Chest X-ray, AP view. Patient: 30 years old, sex F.
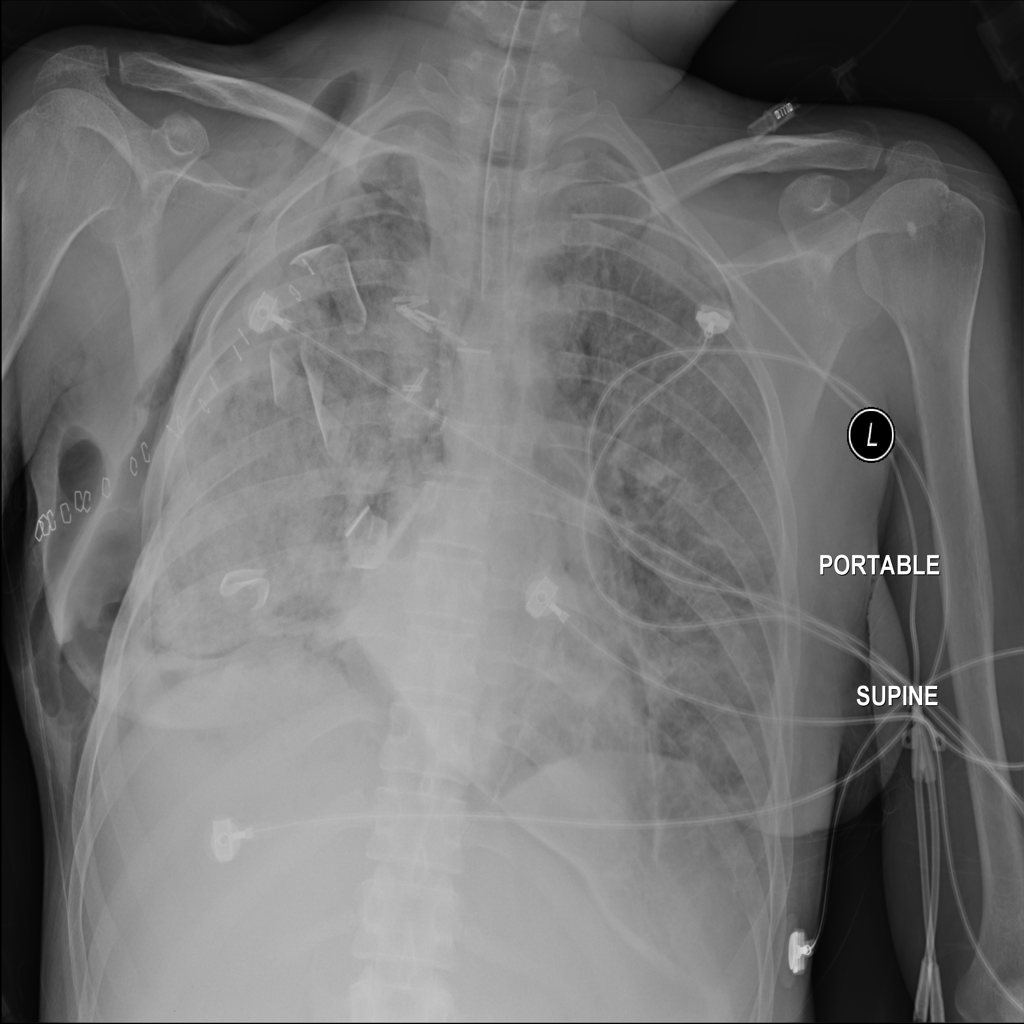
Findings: No Finding